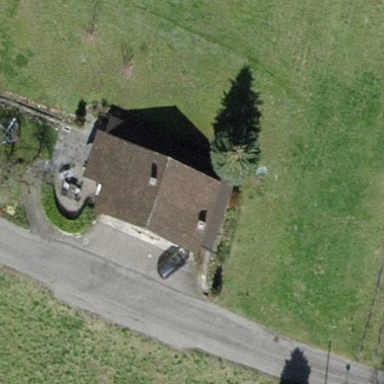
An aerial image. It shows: Detached building with gabled roof.